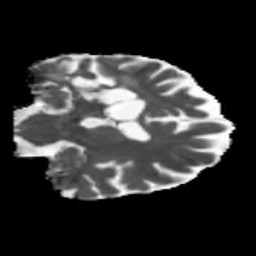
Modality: MD
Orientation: coronal
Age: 68
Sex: female
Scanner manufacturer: siemens
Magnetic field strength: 3 T
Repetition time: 5.47 s
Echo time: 0.0854 s